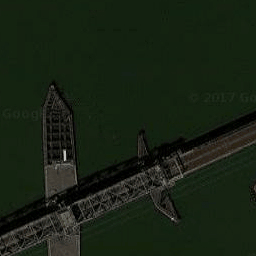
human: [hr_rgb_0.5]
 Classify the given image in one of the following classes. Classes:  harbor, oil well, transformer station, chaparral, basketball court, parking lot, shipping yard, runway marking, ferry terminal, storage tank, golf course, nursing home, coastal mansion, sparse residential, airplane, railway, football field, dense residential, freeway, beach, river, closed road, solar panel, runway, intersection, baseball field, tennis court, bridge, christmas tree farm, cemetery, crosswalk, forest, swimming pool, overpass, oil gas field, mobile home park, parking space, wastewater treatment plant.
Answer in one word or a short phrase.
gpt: bridge